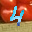
Label: 4